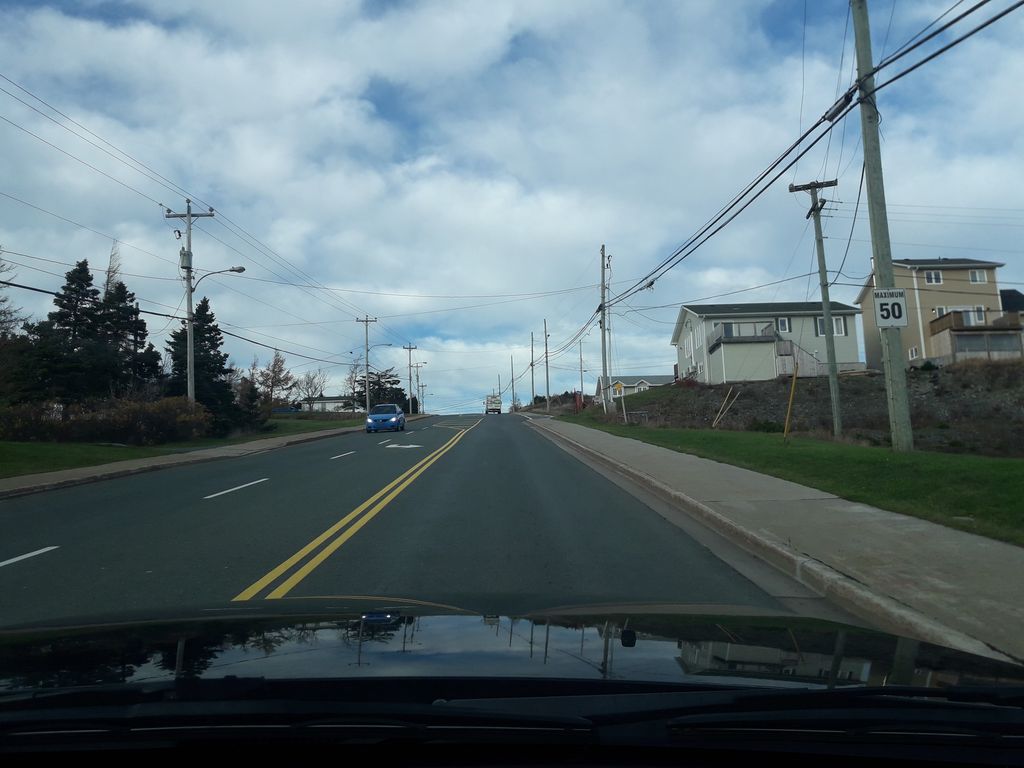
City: st_johns